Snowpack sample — Loveland Pass, Silver Plume, Colorado, USA (12/14/25, 10:50 AM MST)
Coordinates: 39.664, -105.882
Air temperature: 36 °F
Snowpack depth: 67 cm
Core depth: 20 cm
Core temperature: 46.4 °F
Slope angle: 6°, slope face: 326°
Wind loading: low
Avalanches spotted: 0
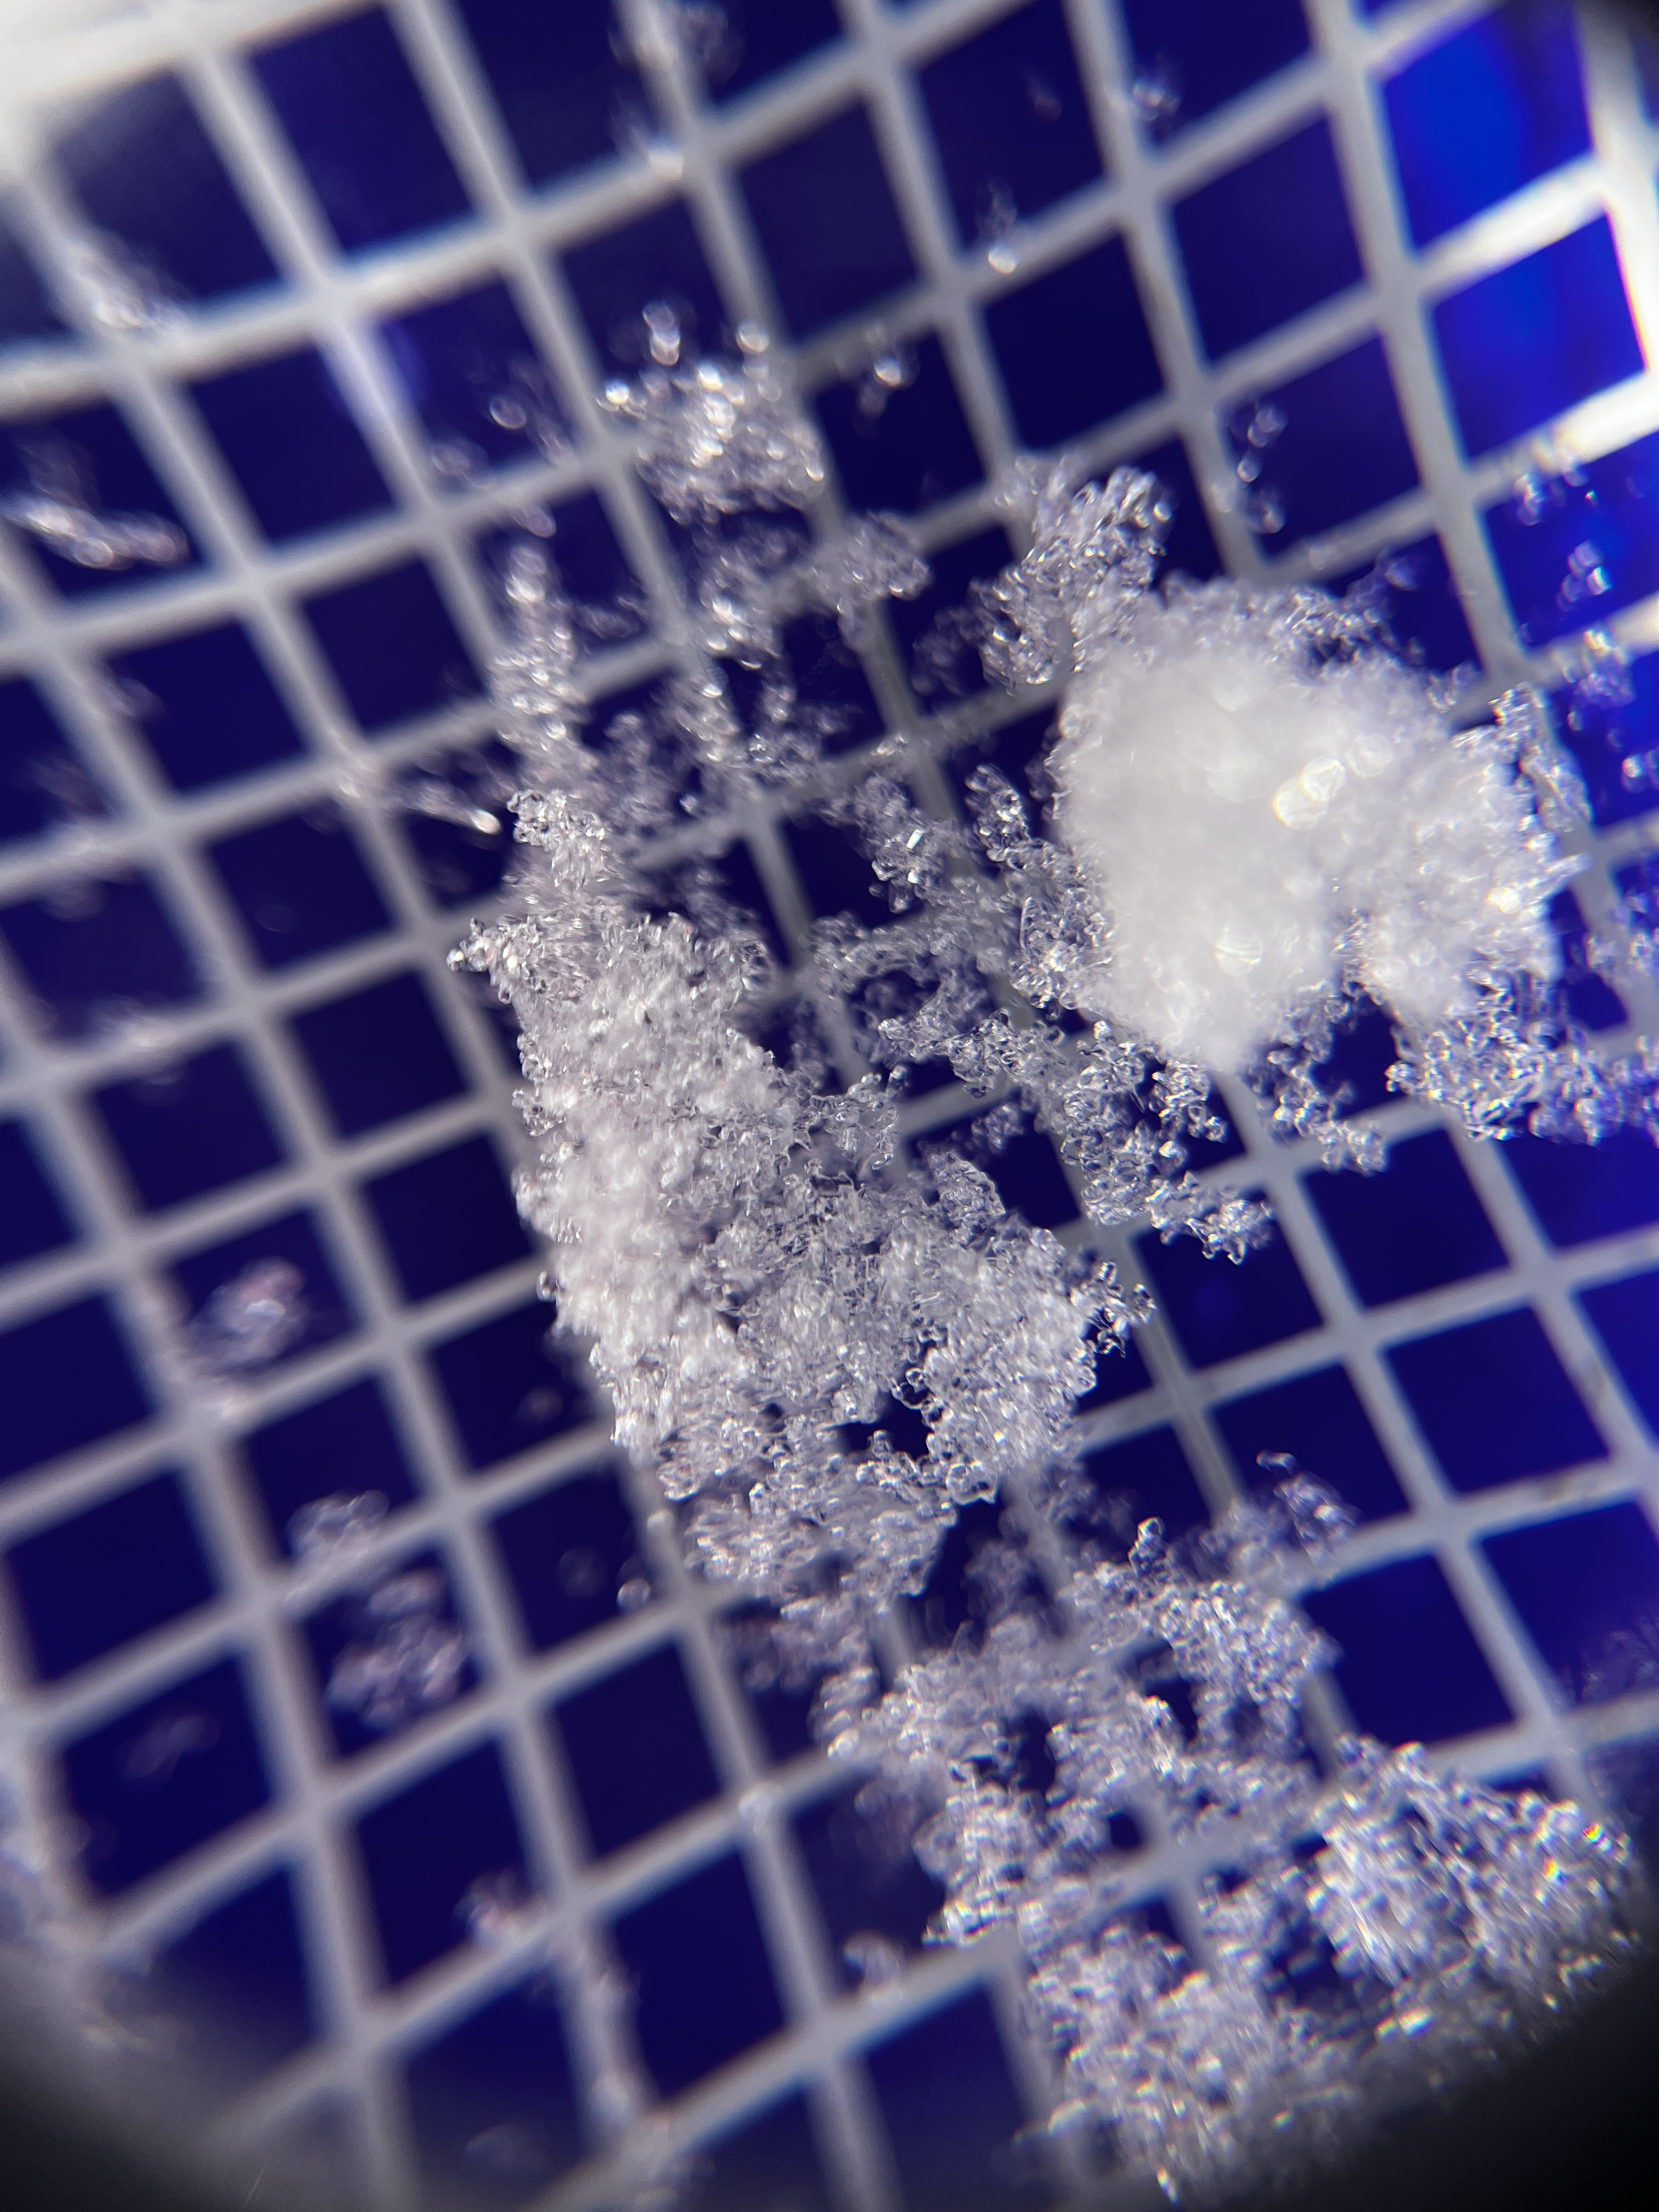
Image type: magnified_profile
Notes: No avalanches spotted, very late start to the season with minimal snowpack